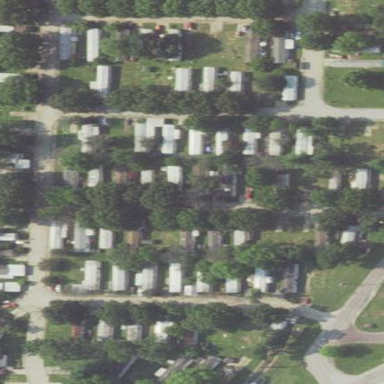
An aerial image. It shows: Residential area designated as trailer park.